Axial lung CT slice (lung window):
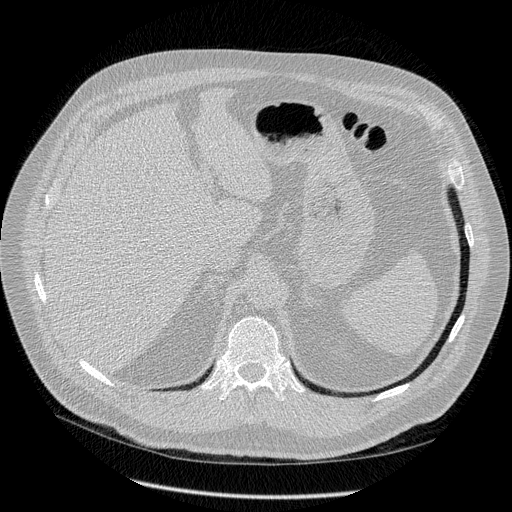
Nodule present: no